Question: I'm working on a simple app and add programatically 'NSAttributedString'.
I am really confused how to move present 'viewcontroller' to another 'viewcontroller'.
This is not duplicate question because my question for how move to view controller and duplicatie question how to open link on click
<URL>.

In above image show three 'NSAttributedString' first one is 'dhiman.sham1gmail.com' and second one is'has started following' and third one 'Sham'. When trying to click on 'Sham' no action perform. i want to move this controller to another controller when click on 'Sham' .
'''
@IBOutlet weak var descriptionLbl: UILabel!
override func updateWithModel(_ model: AnyObject) {
self.descriptionLbl.attributedText = self.followingGetTextFromType(data: (model as? FollowingNotificationData)!)
}
func followingGetTextFromType(data:FollowingNotificationData) -> NSMutableAttributedString{
var attributedString = NSMutableAttributedString()
attributedString = NSMutableAttributedString(string:(data.detailsNoti?.fullName)!, attributes: strres)
let startedfollowing = NSMutableAttributedString(string:" has started following ", attributes: attrs)
attributedString.append(startedfollowing)
var discription = NSMutableAttributedString()
if data.fullName == ""{
discription = NSMutableAttributedString(string:"\((data.userName)!)", attributes: strres)
}else{
discription = NSMutableAttributedString(string:"\((data.fullName)!)", attributes: strres)
}
attributedString.append(discription)
}
'''
Can someone please explain to me how to solve this , i've tried to solve this issue but no results yet.
Any help would be greatly appreciated.
Thanks in advance.
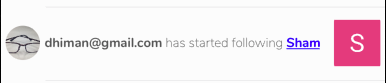
Answer: Try this code to make 'NSMutableAttributedString', You can make it dynamic as your requirement to pass dynamic string value as a parameter.
Put 'UItextView' insted of 'UIlabel'
'''
@IBOutlet weak var descriptionLbl: UITextView!
descriptionLbl.attributedText = prepareAttributedTextString()
func prepareAttributedTextString() -> NSMutableAttributedString {
let masterString = "dhiman@gmail.com has started following Sham"
let formattedString = NSMutableAttributedString(string: masterString)
let ShamUseAttribute = [
NSAttributedStringKey.underlineStyle: NSUnderlineStyle.styleSingle.rawValue,
NSAttributedStringKey.font: UIFont.systemFont(ofSize: 16.0),
NSAttributedStringKey.link: URL(string: "Sham")!,
] as [NSAttributedStringKey : Any]
let ShamRange = (masterString as NSString).range(of: "Sham")
formattedString.addAttributes(ShamUseAttribute, range: ShamRange)
return formattedString
}
'''
Use this 'UITextViewDelegate' to detect tap on 'UItextView' and predict to specified 'UIviewController'
'''
// MARK: UITextView Delegate Method
func textView(_ textView: UITextView, shouldInteractWith URL: URL, in characterRange: NSRange, interaction: UITextItemInteraction) -> Bool {
if (URL.absoluteString == "Sham") {
let objVC = UIStoryboard(name: "Main", bundle: Bundle.main).instantiateViewController(withIdentifier: "YourViewController") as! YourViewController
self.navigationController?.pushViewController(objVC, animated: true)
}
return true
}
'''
Set following property from the storyboard.
<URL>